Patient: sex M, age 56
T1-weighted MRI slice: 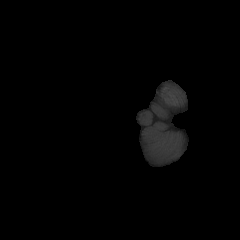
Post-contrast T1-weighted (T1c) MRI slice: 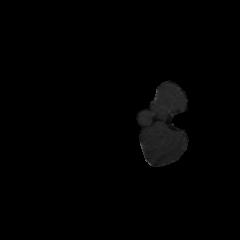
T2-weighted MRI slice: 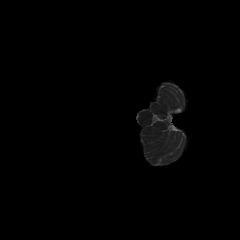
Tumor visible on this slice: no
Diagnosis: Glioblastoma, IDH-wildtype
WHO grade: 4